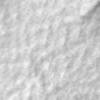
Label: no_change